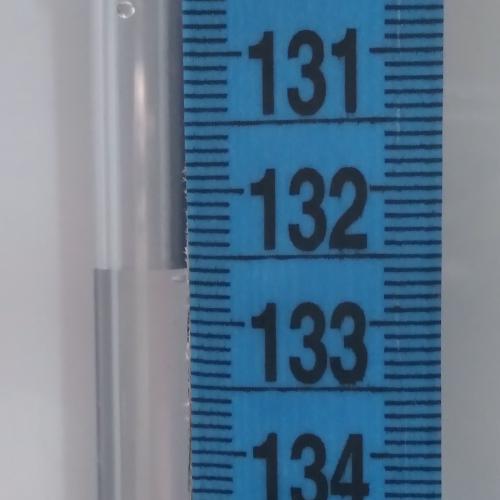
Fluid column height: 132.6 cm